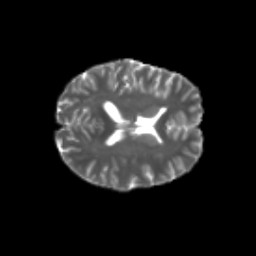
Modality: T2w
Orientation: axial
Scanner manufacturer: siemens
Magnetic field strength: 3 T
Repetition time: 4.16 s
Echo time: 0.0806 s